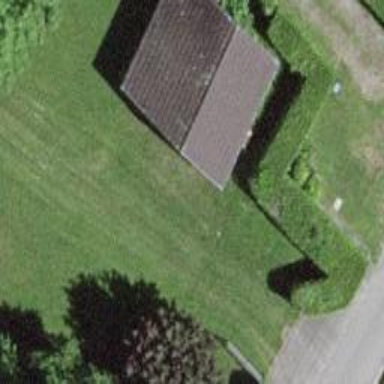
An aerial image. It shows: Garage building.